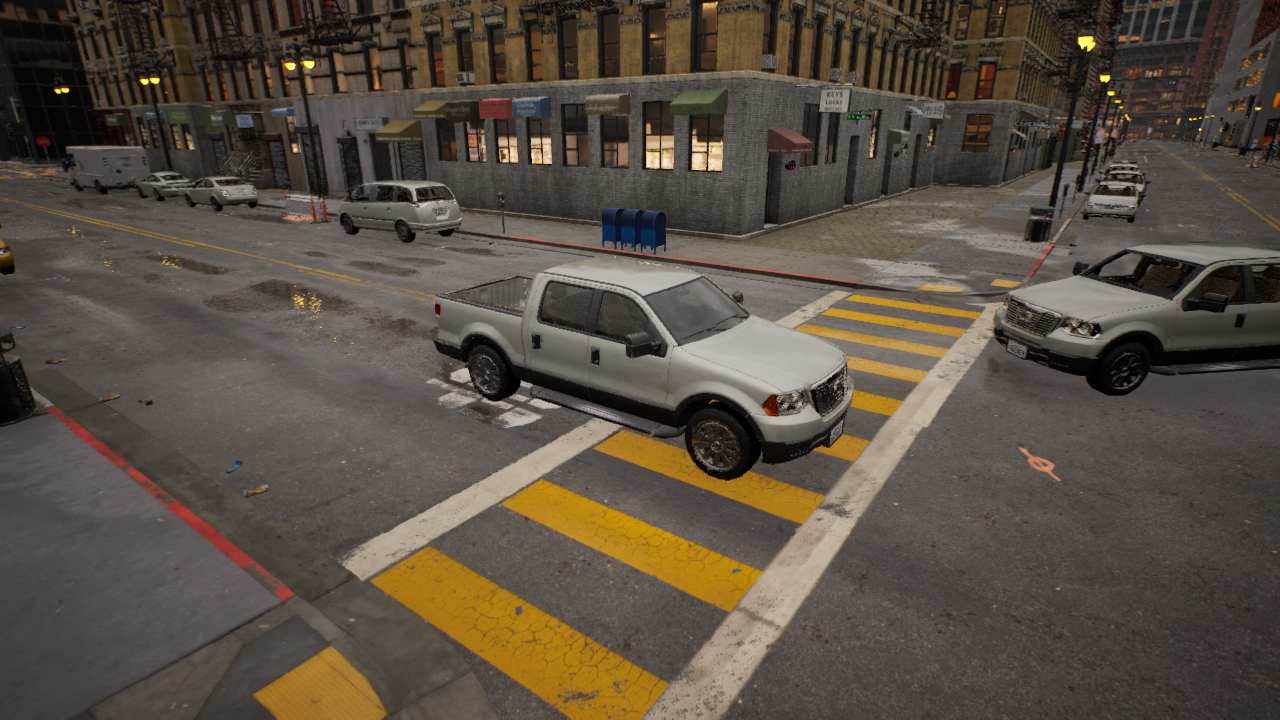
Venue: residential
Lighting: golden hour
Vehicle rig: pickup